Question: I found the following code at <URL> .
'''
# Validates the values of an Enumerable with other validators.
# Generates error messages that include the index and value of
# invalid elements.
#
# Example:
#
# validates :values, enum: { presence: true, inclusion: { in: %w{ big small } } }
#
class EnumValidator < ActiveModel::EachValidator
def initialize(options)
super
@validators = options.map do |(key, args)|
create_validator(key, args)
end
end
def validate_each(record, attribute, values)
helper = Helper.new(@validators, record, attribute)
Array.wrap(values).each do |value|
helper.validate(value)
end
end
private
class Helper
def initialize(validators, record, attribute)
@validators = validators
@record = record
@attribute = attribute
@count = -1
end
def validate(value)
@count += 1
@validators.each do |validator|
next if value.nil? && validator.options[:allow_nil]
next if value.blank? && validator.options[:allow_blank]
validate_with(validator, value)
end
end
def validate_with(validator, value)
before_errors = error_count
run_validator(validator, value)
if error_count > before_errors
prefix = "element #{@count} (#{value}) "
(before_errors...error_count).each do |pos|
error_messages[pos] = prefix + error_messages[pos]
end
end
end
def run_validator(validator, value)
validator.validate_each(@record, @attribute, value)
rescue NotImplementedError
validator.validate(@record)
end
def error_messages
@record.errors.messages[@attribute]
end
def error_count
error_messages ? error_messages.length : 0
end
end
def create_validator(key, args)
opts = {attributes: attributes}
opts.merge!(args) if args.kind_of?(Hash)
validator_class(key).new(opts).tap do |validator|
validator.check_validity!
end
end
def validator_class(key)
validator_class_name = "#{key.to_s.camelize}Validator"
validator_class_name.constantize
rescue NameError
"ActiveModel::Validations::#{validator_class_name}".constantize
end
end
'''
It is the only way that works i have found of validating a rails form input that is expecting an array. The problem is that the error message for invalid entries is not in a clean flash message but the typical rails error page:

For example, my form has a multiple select input field in which the user can enter several tags from a list. If the user enters tags that are not from the list, i want the validation to occur and for the user to be told that they must pick an item from the list. How do I change the error message into a clean flash message?
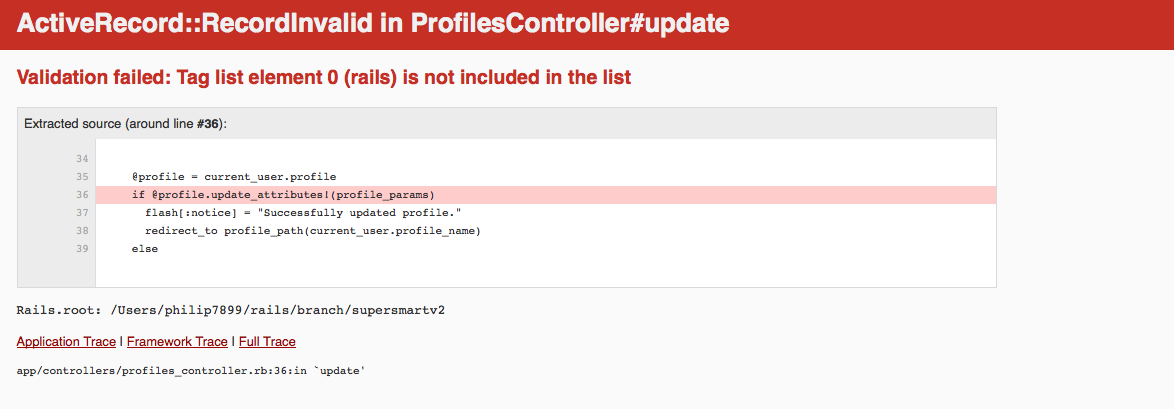
Answer: It appears that the validator is raising an error instead of simply adding error messages to the errors stack. I'd recommend wrapping the 'update_attributes block in a'begin/rescue/end' block.
For changing the message, you can take two routes:
1. You could customize the EnumValidator to use keys from your locale file so that each entry might say something like the "element %{count} is not in the list". You should be able to customize activerecord.errors.messages.inclusion for the "is not in the list" portion of the message. For the "element 0 (rails)" portion, you could either hard-code the phrase, as is currently implemented (not recommended) or make use of the locale file again by adding a key for say, enum_element, then in your EnumValidator, call I18n.translate(:'activerecord.errors.messages.enum_element', count: @count, value: value).
2. After validation, check errors.keys for for issues on your enumerable column. If you find errors, remove those keys and add your own message for that key.
As for your form, it sounds like you're using a dynamic form builder. If it's SimpleForm, you could try specifying the exact type the input should be with the 'as: :select' option.